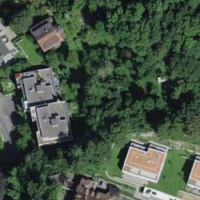
EUNIS habitat code: 53
Species observed at this site:
Ajuga reptans
Senecio vulgaris